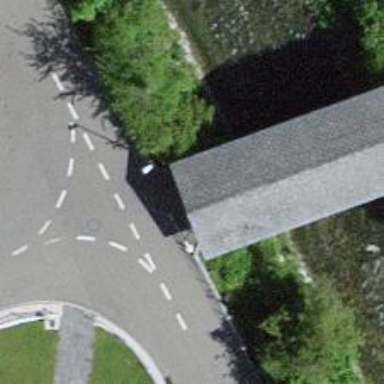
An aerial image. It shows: Cycle barrier.